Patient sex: M
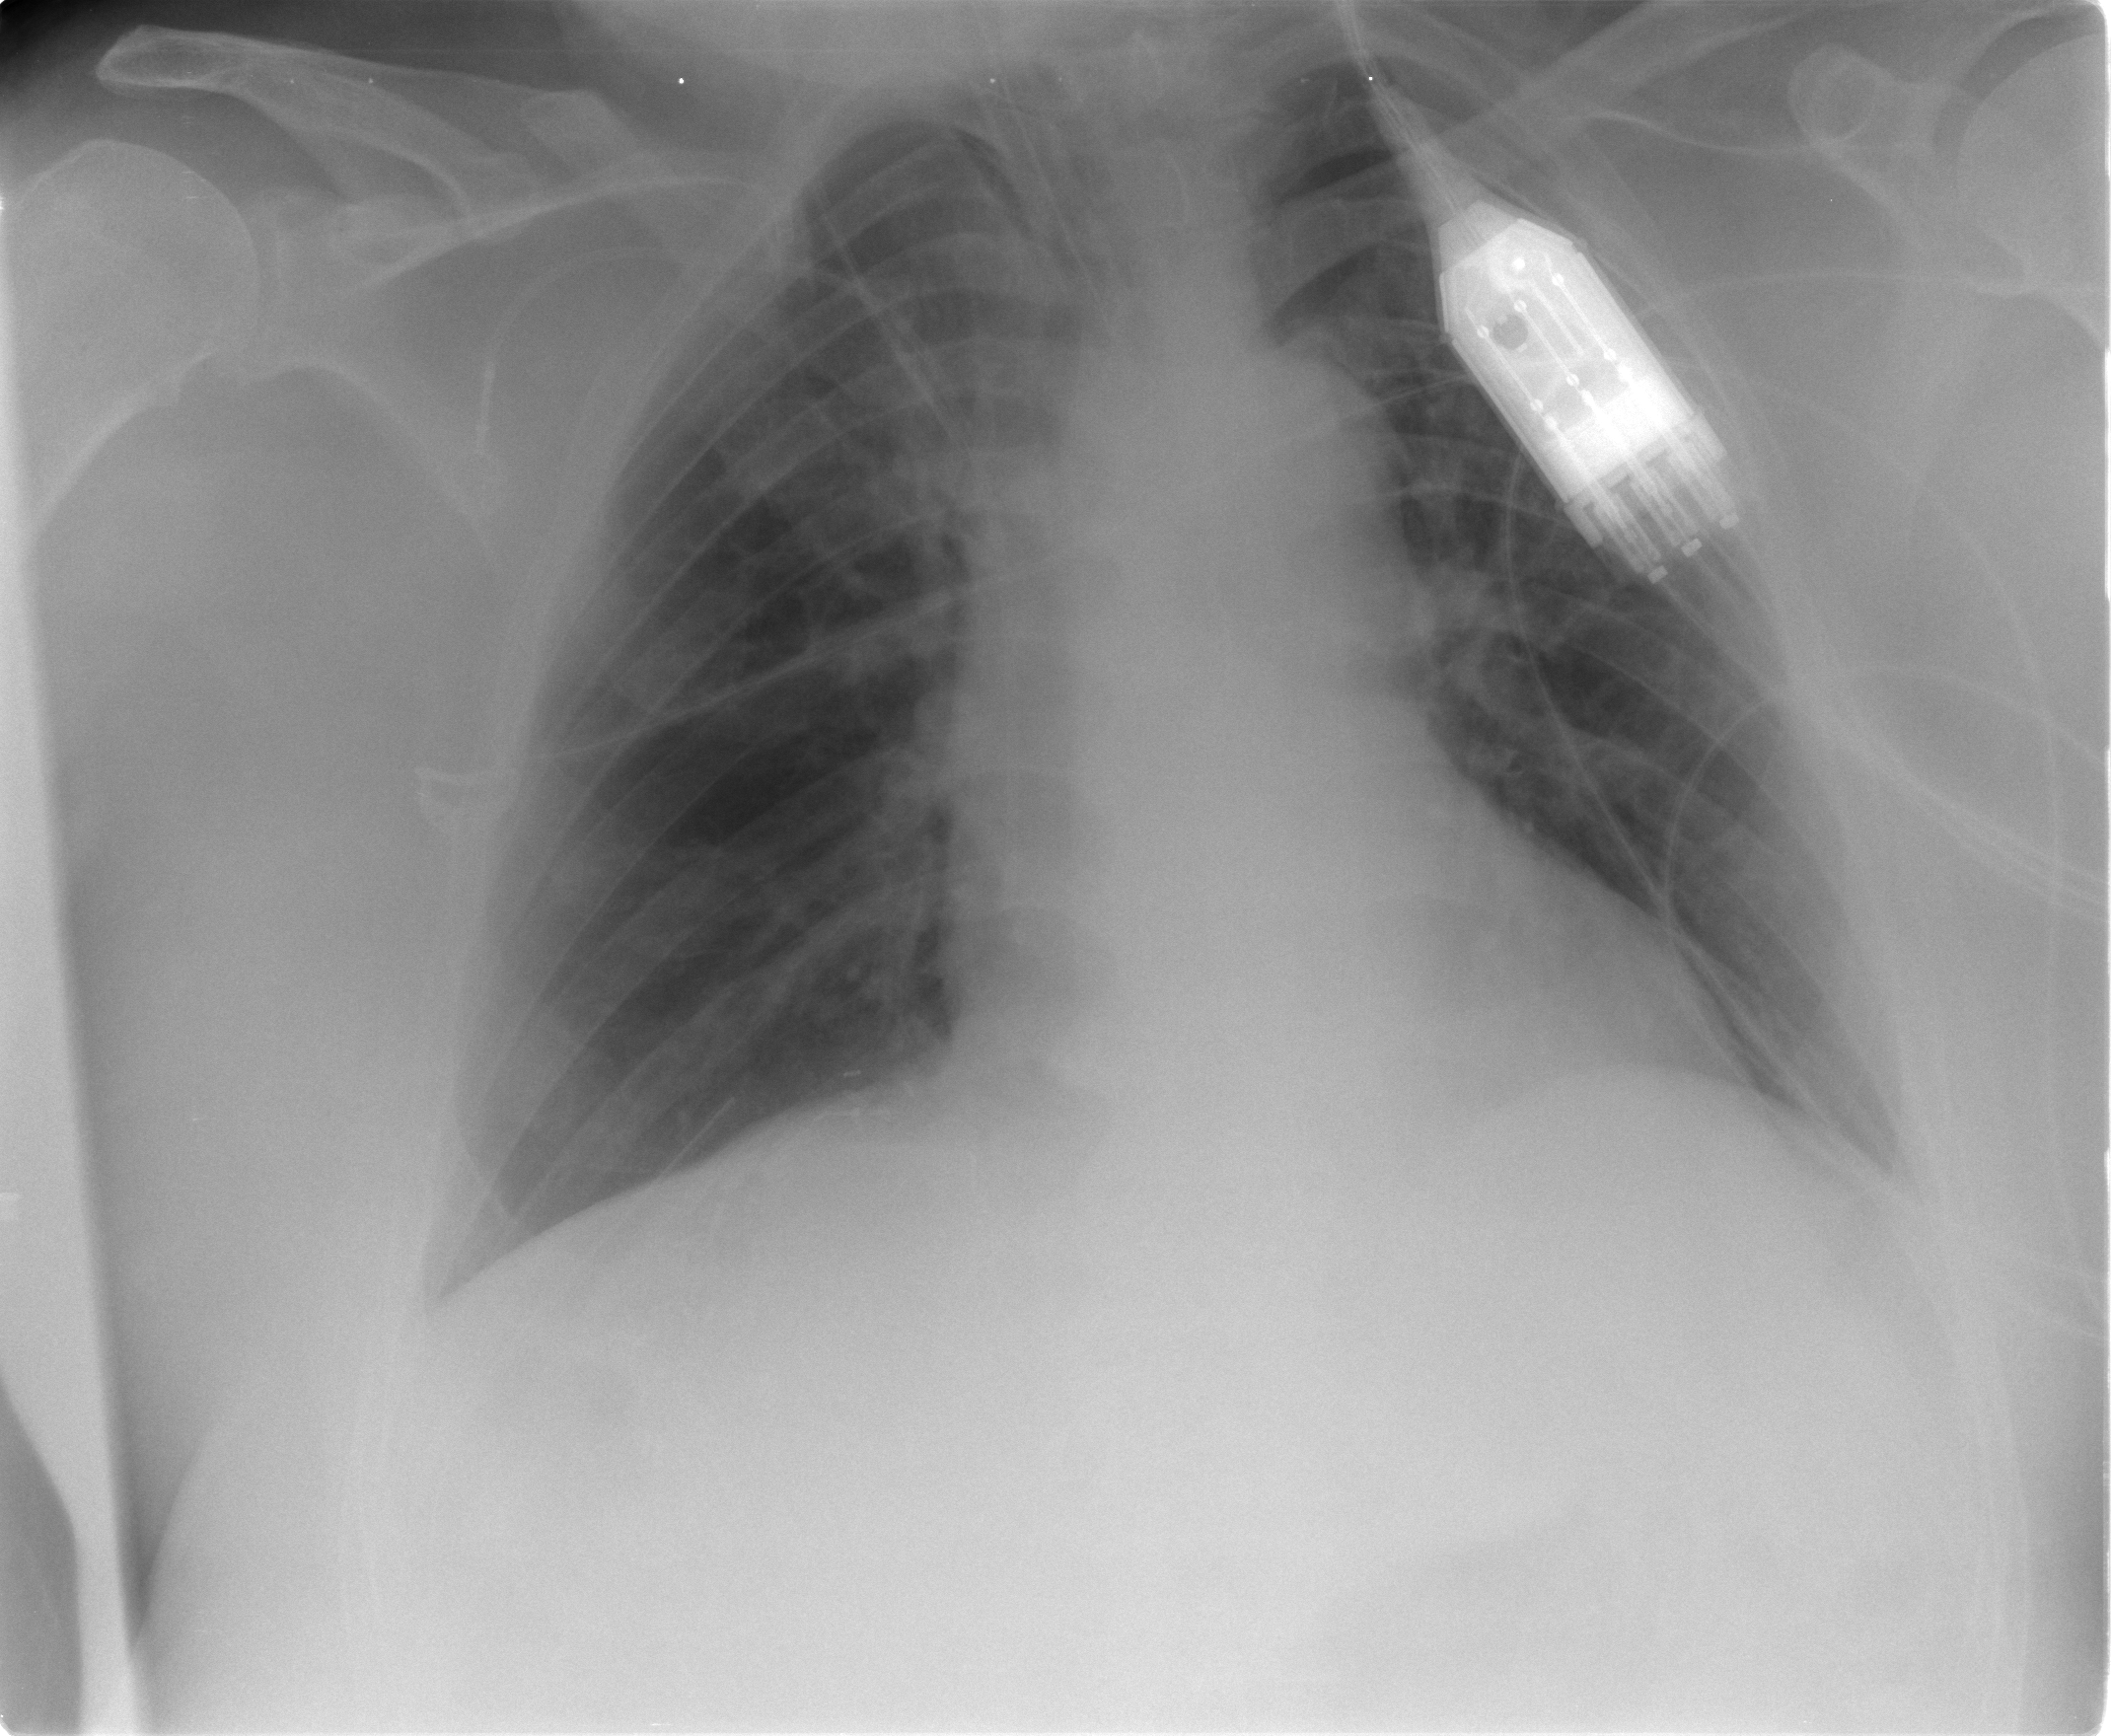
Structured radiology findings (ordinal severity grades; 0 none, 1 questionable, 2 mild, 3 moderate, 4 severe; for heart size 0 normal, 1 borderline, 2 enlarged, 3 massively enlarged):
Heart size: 0
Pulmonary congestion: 0
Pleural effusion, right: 2
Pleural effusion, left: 0
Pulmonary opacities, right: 0
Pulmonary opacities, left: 0
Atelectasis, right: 2
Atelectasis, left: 0